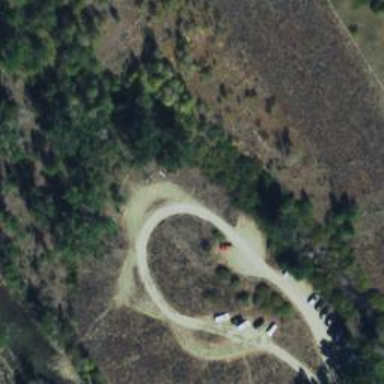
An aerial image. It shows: Unpaved service road.